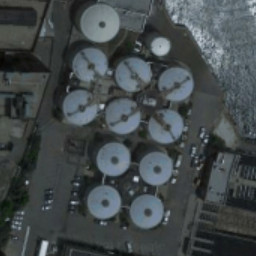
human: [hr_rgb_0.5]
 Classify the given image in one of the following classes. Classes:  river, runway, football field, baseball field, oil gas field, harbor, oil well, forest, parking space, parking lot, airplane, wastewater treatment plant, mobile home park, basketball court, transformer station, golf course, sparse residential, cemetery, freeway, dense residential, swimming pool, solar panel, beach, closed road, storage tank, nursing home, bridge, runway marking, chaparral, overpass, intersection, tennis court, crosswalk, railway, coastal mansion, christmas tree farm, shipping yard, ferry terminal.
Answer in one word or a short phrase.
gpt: storage tank